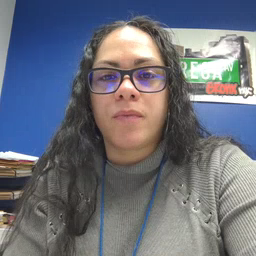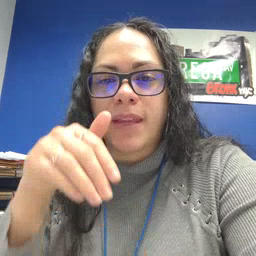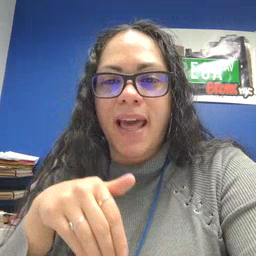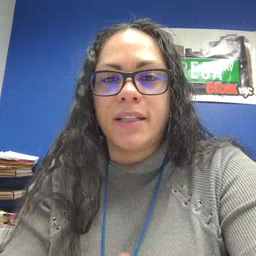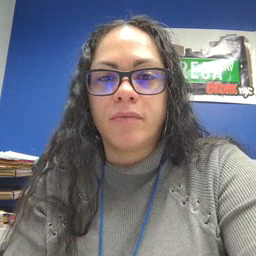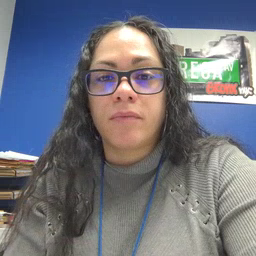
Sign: night